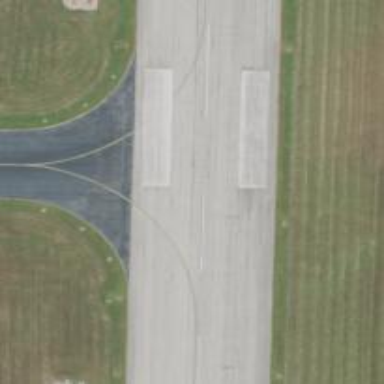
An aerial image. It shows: Image of taxiway at airport.